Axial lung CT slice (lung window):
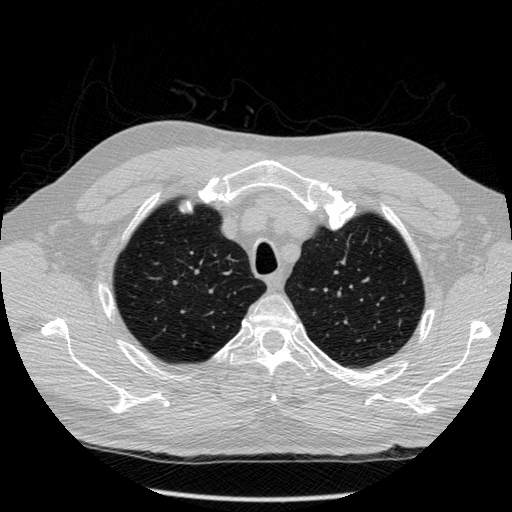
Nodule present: no